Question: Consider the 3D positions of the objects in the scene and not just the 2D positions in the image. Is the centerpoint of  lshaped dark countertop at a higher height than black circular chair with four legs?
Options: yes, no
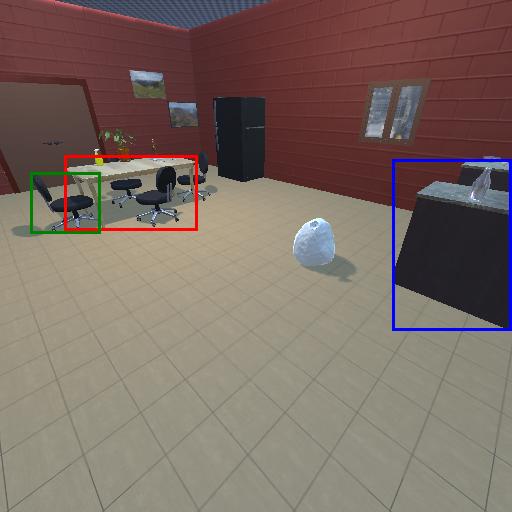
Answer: yes